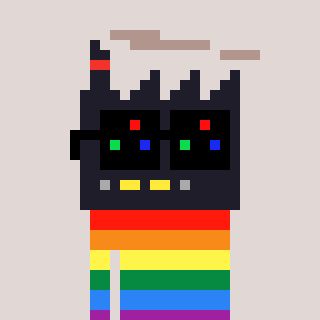
a pixel art character with square black sunglasses, a factory-shaped head and a gunk-colored body on a warm background